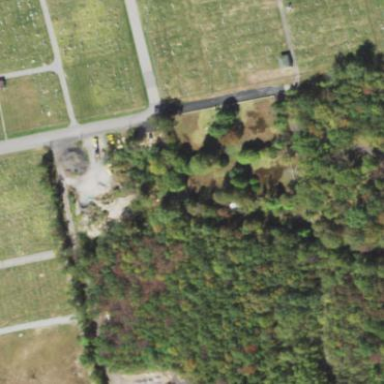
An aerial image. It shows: Cemetery.